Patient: sex M, age 66
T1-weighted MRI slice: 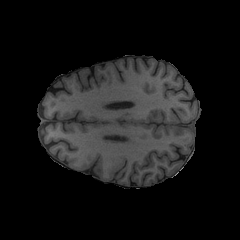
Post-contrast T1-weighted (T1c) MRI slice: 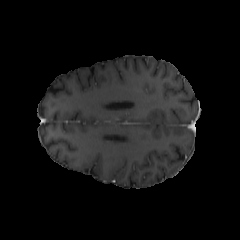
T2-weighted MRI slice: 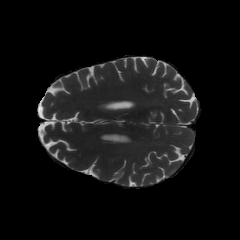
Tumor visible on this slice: no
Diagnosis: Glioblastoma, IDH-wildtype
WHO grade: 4